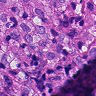
Metastatic tissue present: yes